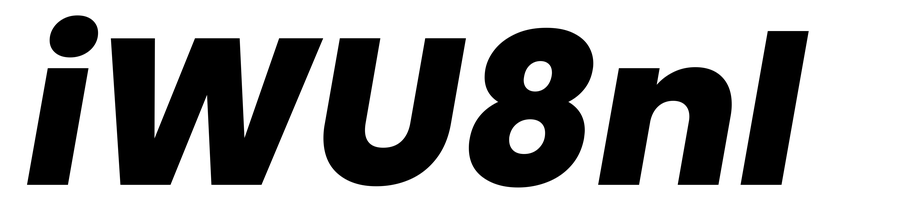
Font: Poppins-ExtraBoldItalic